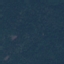
Land use / land cover class: Forest